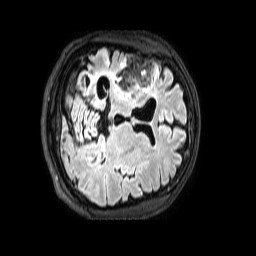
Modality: FLAIR
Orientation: axial
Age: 35
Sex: male
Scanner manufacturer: philips
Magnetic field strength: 3 T
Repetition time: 4.8 s
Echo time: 0.275 s